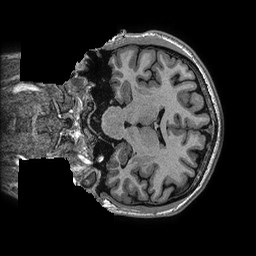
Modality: T1w
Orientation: coronal
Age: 26
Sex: male
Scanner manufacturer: ge
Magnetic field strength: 3 T
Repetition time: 0.006952 s
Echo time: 0.00292 s